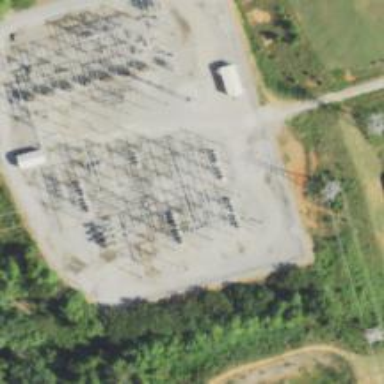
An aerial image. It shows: Switch for power supply.